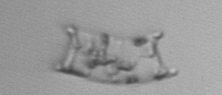
Label: Eucampia